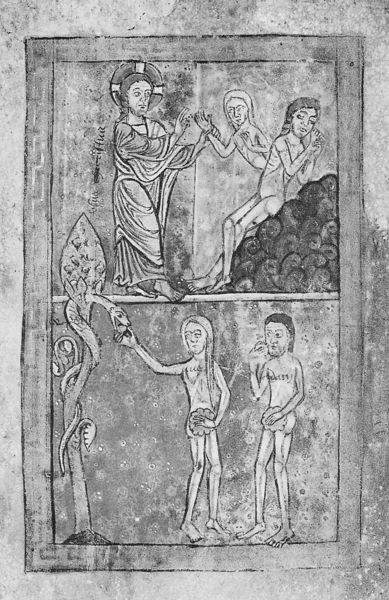
Titel: Psalter - Hymnar (Saint - Fuscien Psalter)
Institution: Amiens, Bibliothèque Municipale
Schlagwörter: baum, nackt, frau, schwarz, weiss, bibel, geschichte, apfel, man, foto, adam, eva, paradies, schlange, heiligenschein, christus, jesus, armut, adam und eva, betteln, sinn, got, fehler, bibelgeschichte, harmut